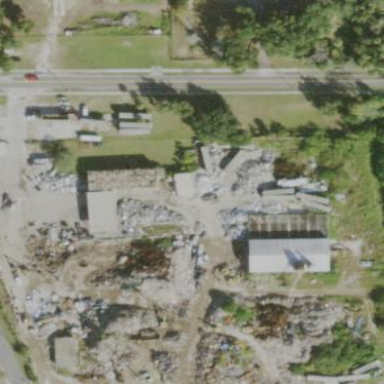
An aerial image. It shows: Industrial area designated as scrap yard.